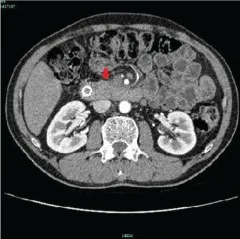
Enhanced CT images. After sintilimab combined with S-1 treatment, the pancreatic lesion was significantly reduced in, and nearly disappeared in June 2021 (E).
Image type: radiology (ct)